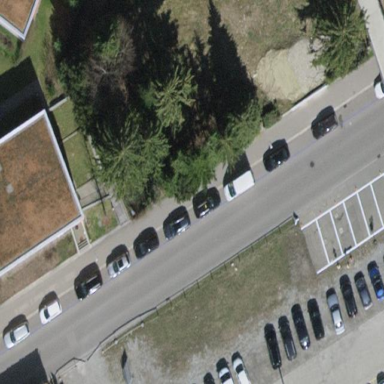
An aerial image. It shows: Parking lane designated for parking.